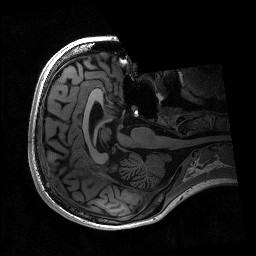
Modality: T1w
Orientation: axial